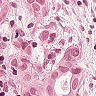
Metastatic tissue present: yes